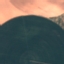
Land use / land cover: AnnualCrop